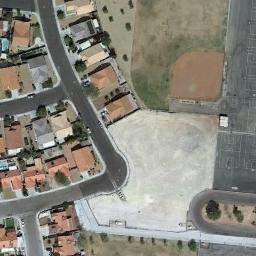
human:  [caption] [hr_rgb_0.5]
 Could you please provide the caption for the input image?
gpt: There is a baseball diamond in the wasteland surrounded by the parking lot, Houses and roads .

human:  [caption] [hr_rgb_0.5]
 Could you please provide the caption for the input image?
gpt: There is a baseball diamond between many buildings and an open place with a road pass by .

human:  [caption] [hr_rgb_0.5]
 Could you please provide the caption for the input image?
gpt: A baseball diamond next to the open area and the medium residential area beside .

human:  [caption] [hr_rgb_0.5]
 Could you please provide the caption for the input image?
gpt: In the picture there is a baseball field and a parking lot .

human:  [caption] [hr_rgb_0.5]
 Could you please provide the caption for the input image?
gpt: Many buildings are next to  the  baseball diamond .